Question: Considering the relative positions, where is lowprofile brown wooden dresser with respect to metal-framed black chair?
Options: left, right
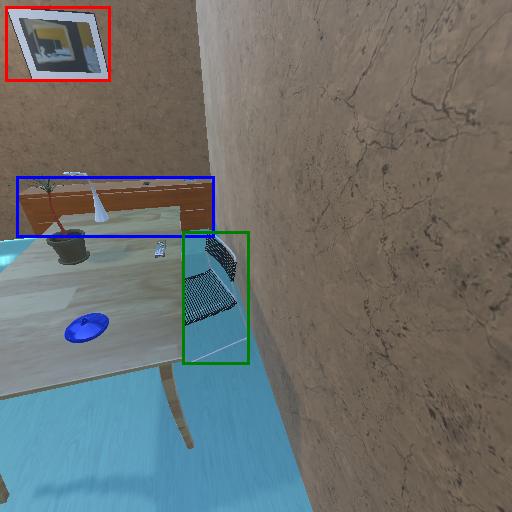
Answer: left